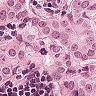
Metastatic tissue present: yes